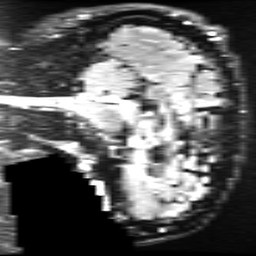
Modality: FLAIR
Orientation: sagittal
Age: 29
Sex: male
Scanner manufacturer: ge
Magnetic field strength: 3 T
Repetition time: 11 s
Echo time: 0.1497 s